Frequency: 85000
Velocity: 0,2635
Power: 23
Pulse duration: 0,0000001
Pass count: 1
Magnification: 10
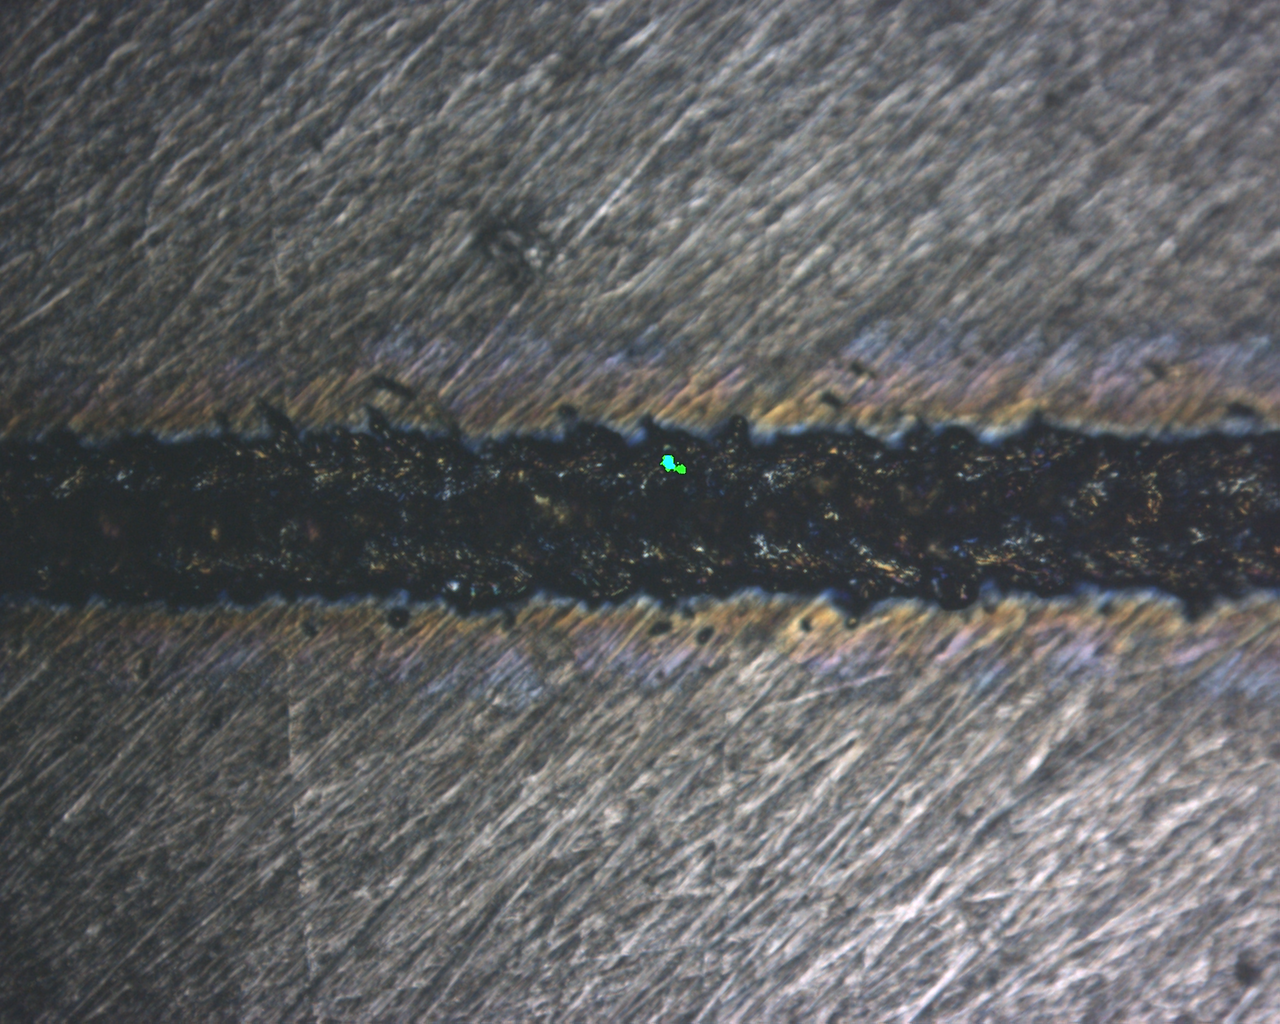
Measured width: 143.231
Other width: 55.751